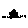
Label: house